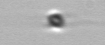
Label: flagellate